Field crop: maize
Growth stage: 2
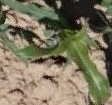
Species: maize